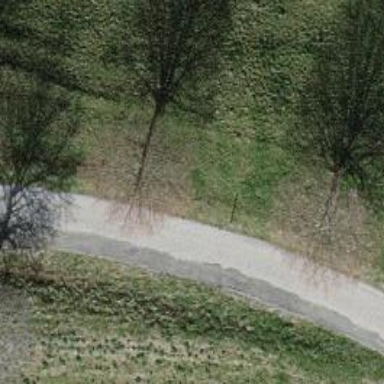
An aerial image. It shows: Row of trees in natural setting.